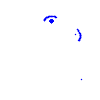
Particle: proton